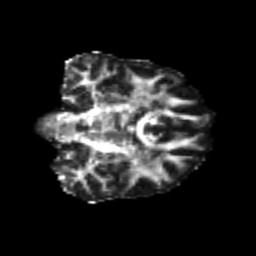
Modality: FA
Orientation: coronal
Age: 26
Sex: female
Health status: healthy
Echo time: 0.074 s